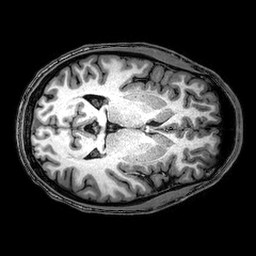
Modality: T1w
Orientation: axial
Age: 21
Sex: male